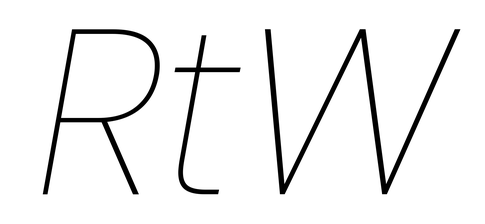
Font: Poppins-ThinItalic